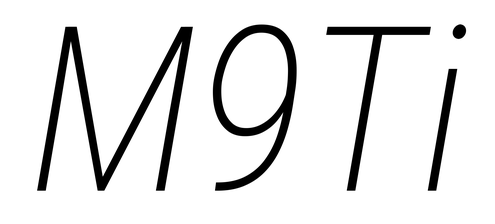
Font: Roboto-Italic_Condensed_ExtraLight_Italic